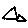
Label: triangle